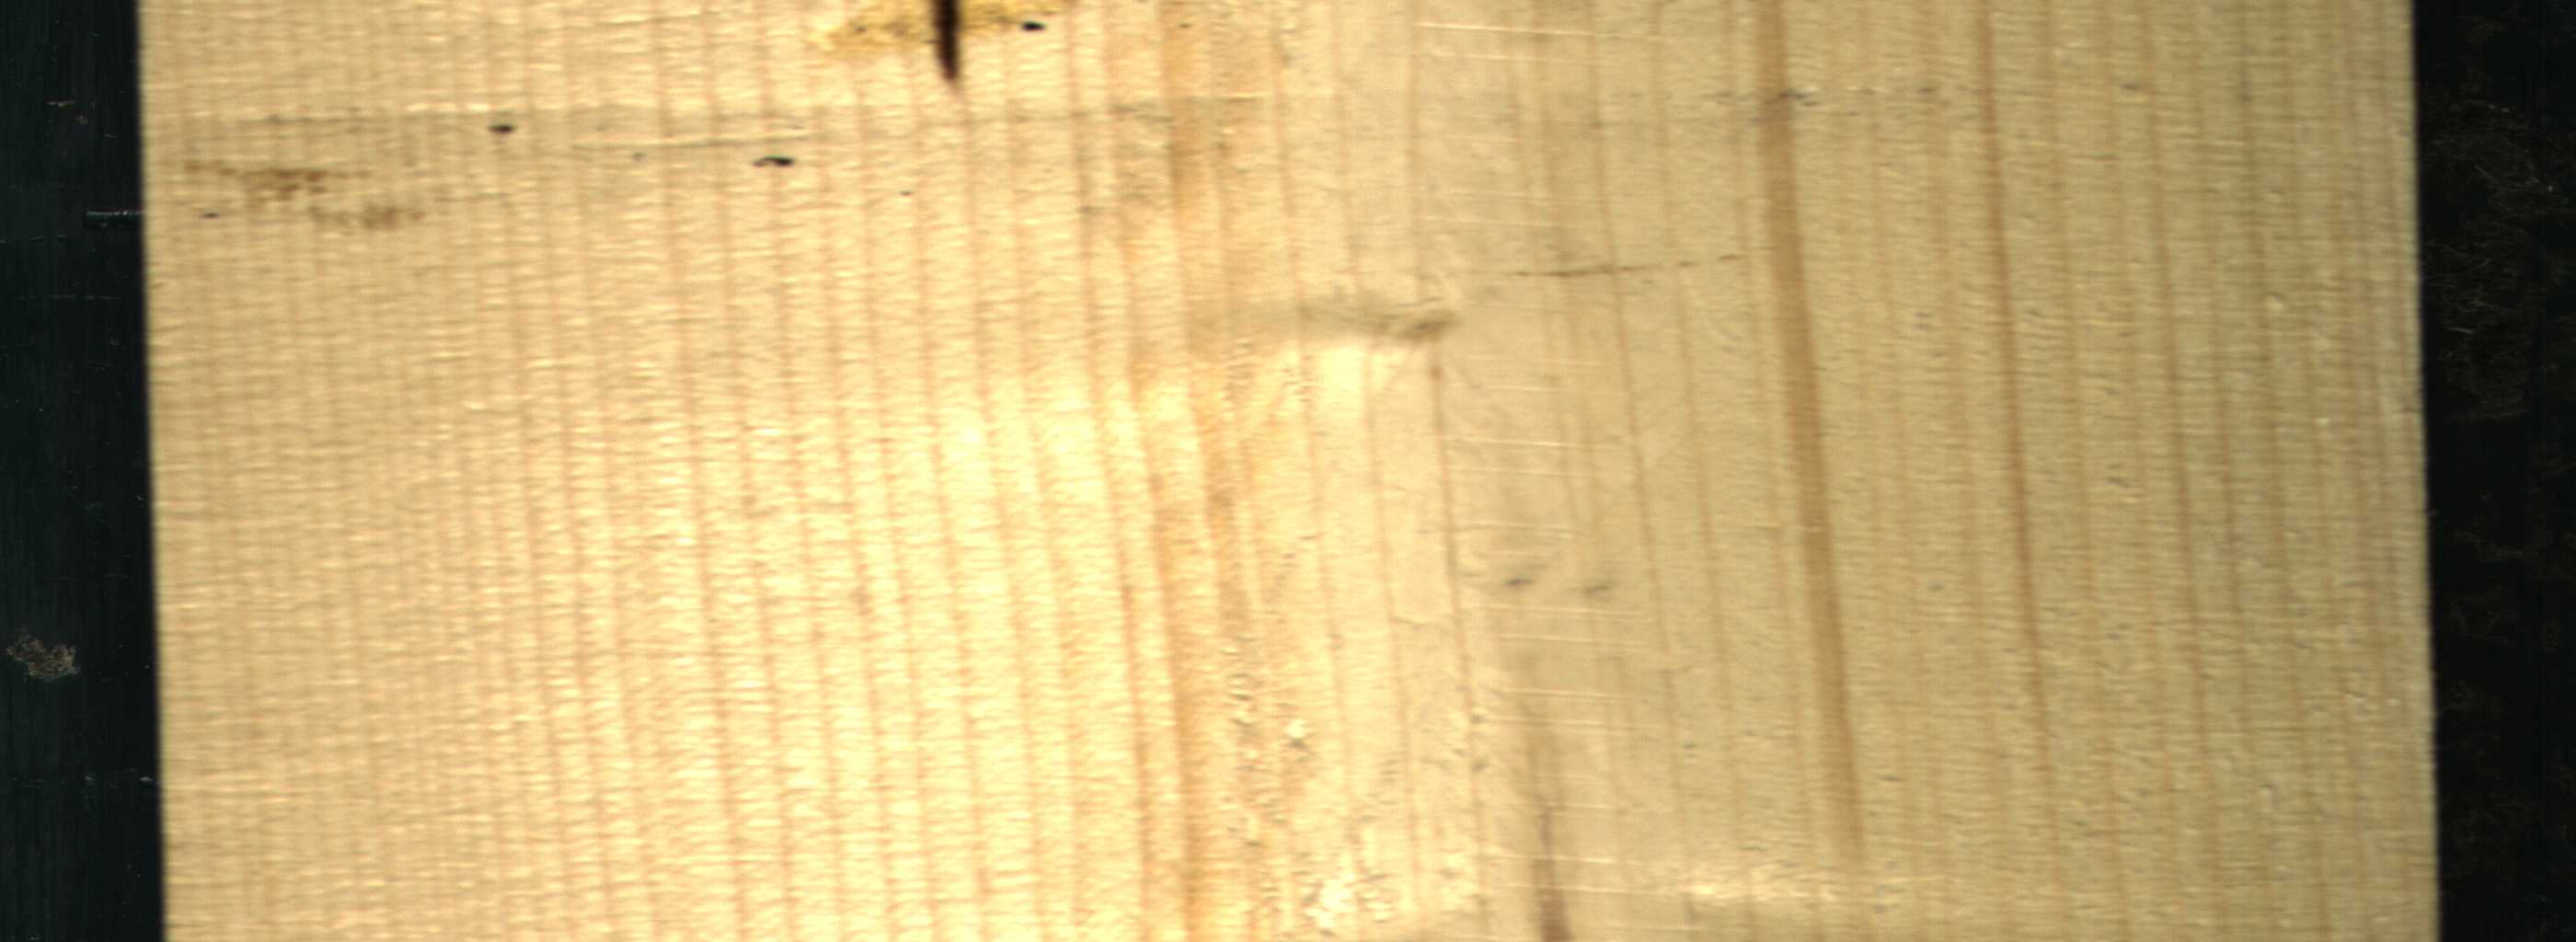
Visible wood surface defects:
resin